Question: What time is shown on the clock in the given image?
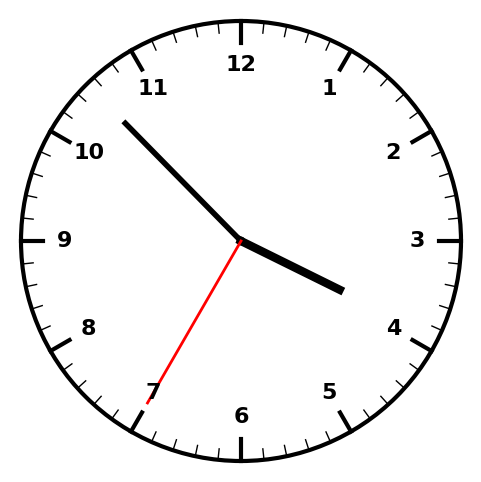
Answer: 03:52:35